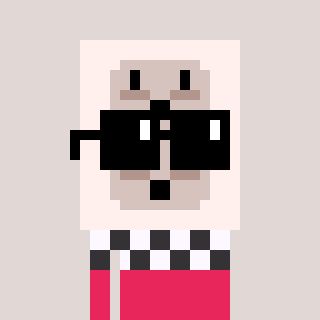
a pixel art character with square black sunglasses, a outlet-shaped head and a redpinkish-colored body on a warm background